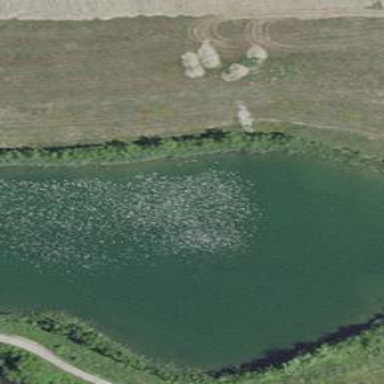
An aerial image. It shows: Picturesque pond located within basin area.